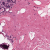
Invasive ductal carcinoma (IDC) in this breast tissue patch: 0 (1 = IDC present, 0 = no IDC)